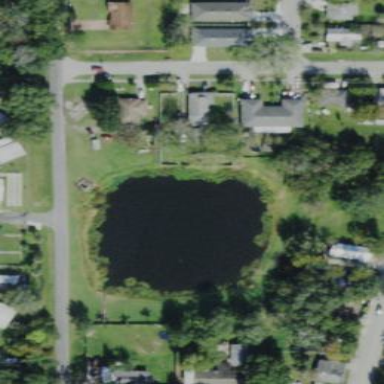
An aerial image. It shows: Beautiful pond.